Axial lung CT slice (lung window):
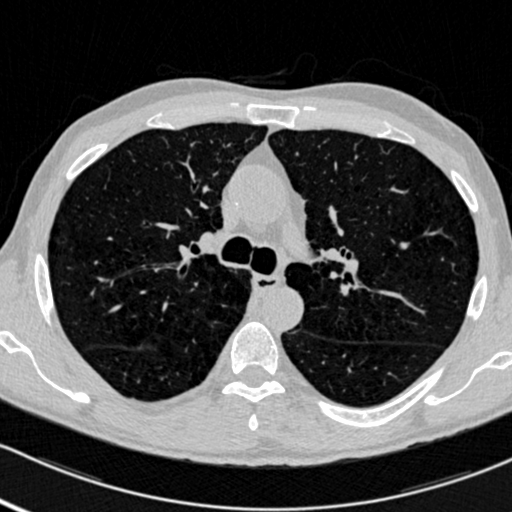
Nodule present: no